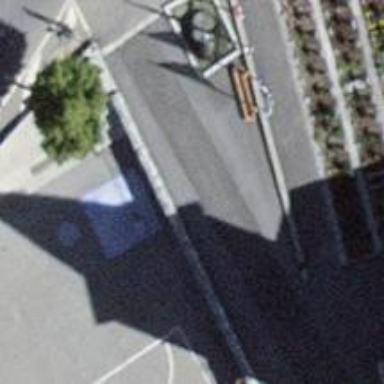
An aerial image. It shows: Flagpole structure.